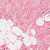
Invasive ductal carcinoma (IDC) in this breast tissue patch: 0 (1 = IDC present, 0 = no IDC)